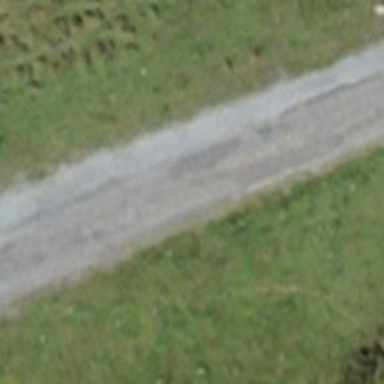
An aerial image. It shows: Tertiary road with asphalt surface. The tracktype is grade1 and it is designated as hiking trail.